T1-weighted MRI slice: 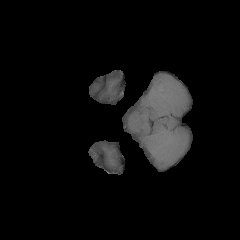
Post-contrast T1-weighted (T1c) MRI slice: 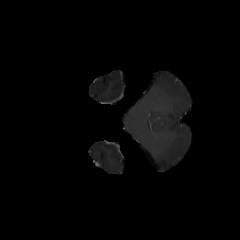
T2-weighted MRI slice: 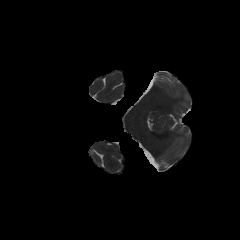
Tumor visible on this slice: no